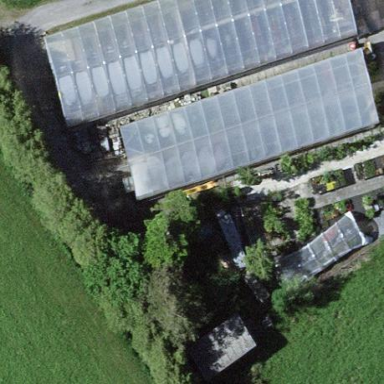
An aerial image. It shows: Greenhouse.